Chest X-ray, PA view. Patient: 35 years old, sex F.
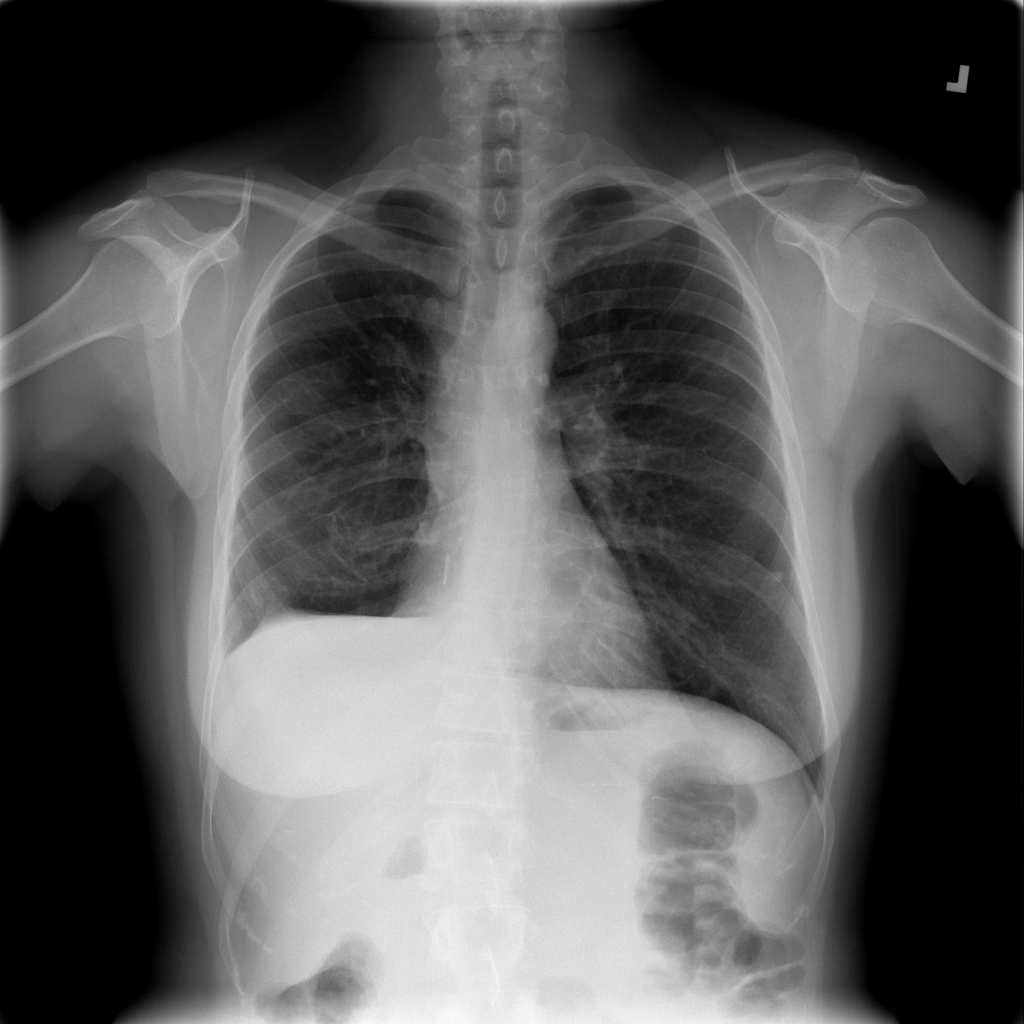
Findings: No Finding